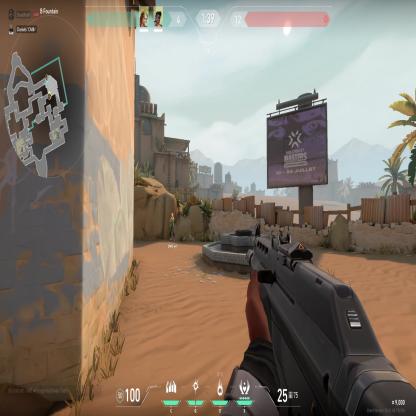
Label: teammate